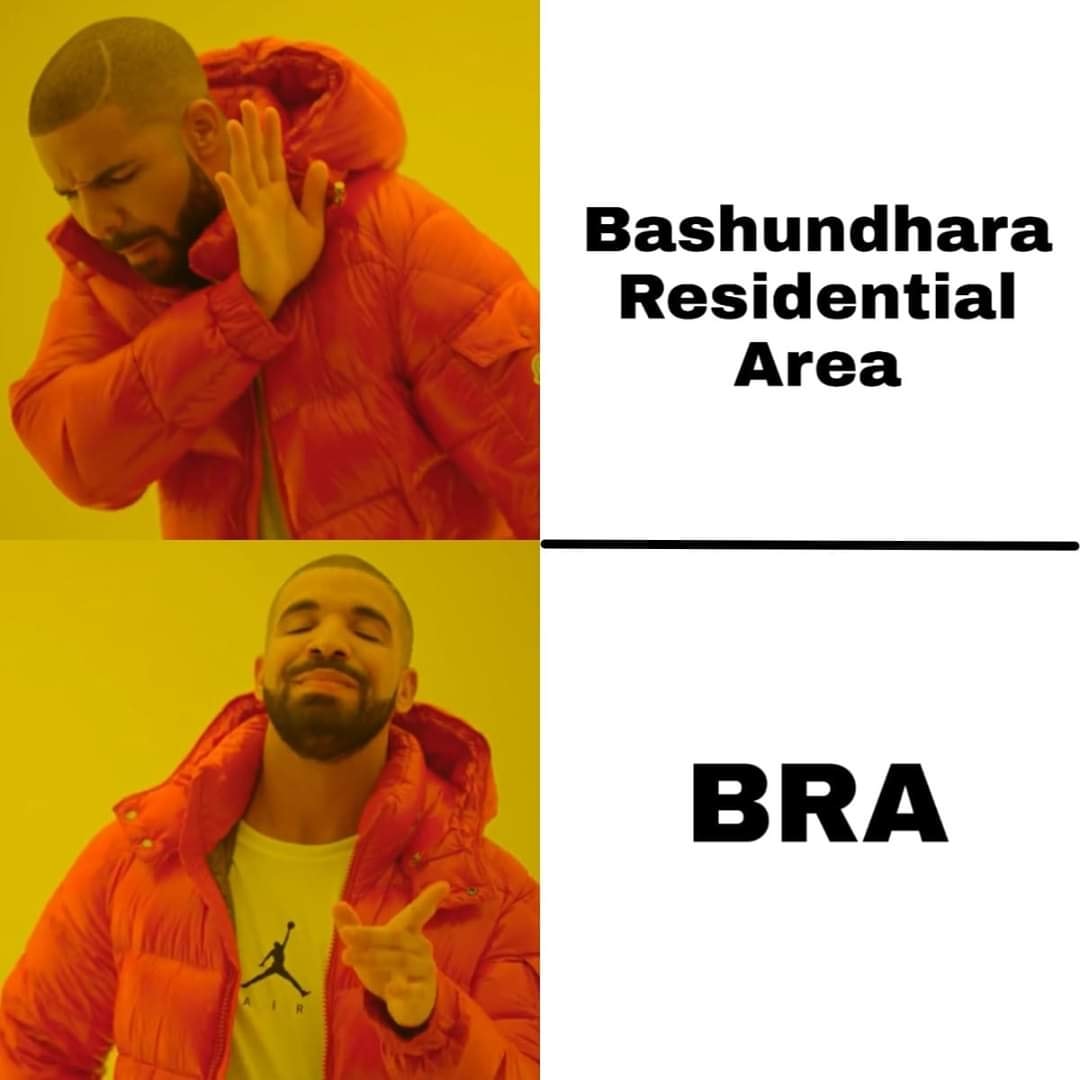
Caption: Bashundhara Residential Area    BRA
Label: non-hate